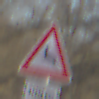
Verkehrszeichen: WildwechselRechts
Zusatzzeichen unten: Entfernungsangaben1
Umgebung: Outdoor, Nature
Tageszeit: MorningAfternoon
Wetter: Clear
Licht: Natural
Jahreszeit: NotSpecified
Kontrast: HighContrast